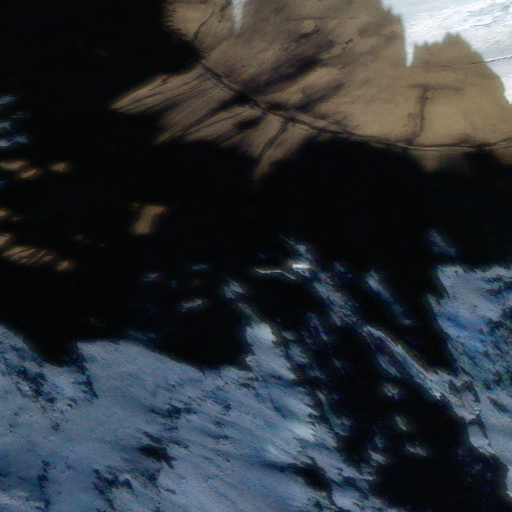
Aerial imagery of mountain in Alaska named Mount Baldwin containing only unknown